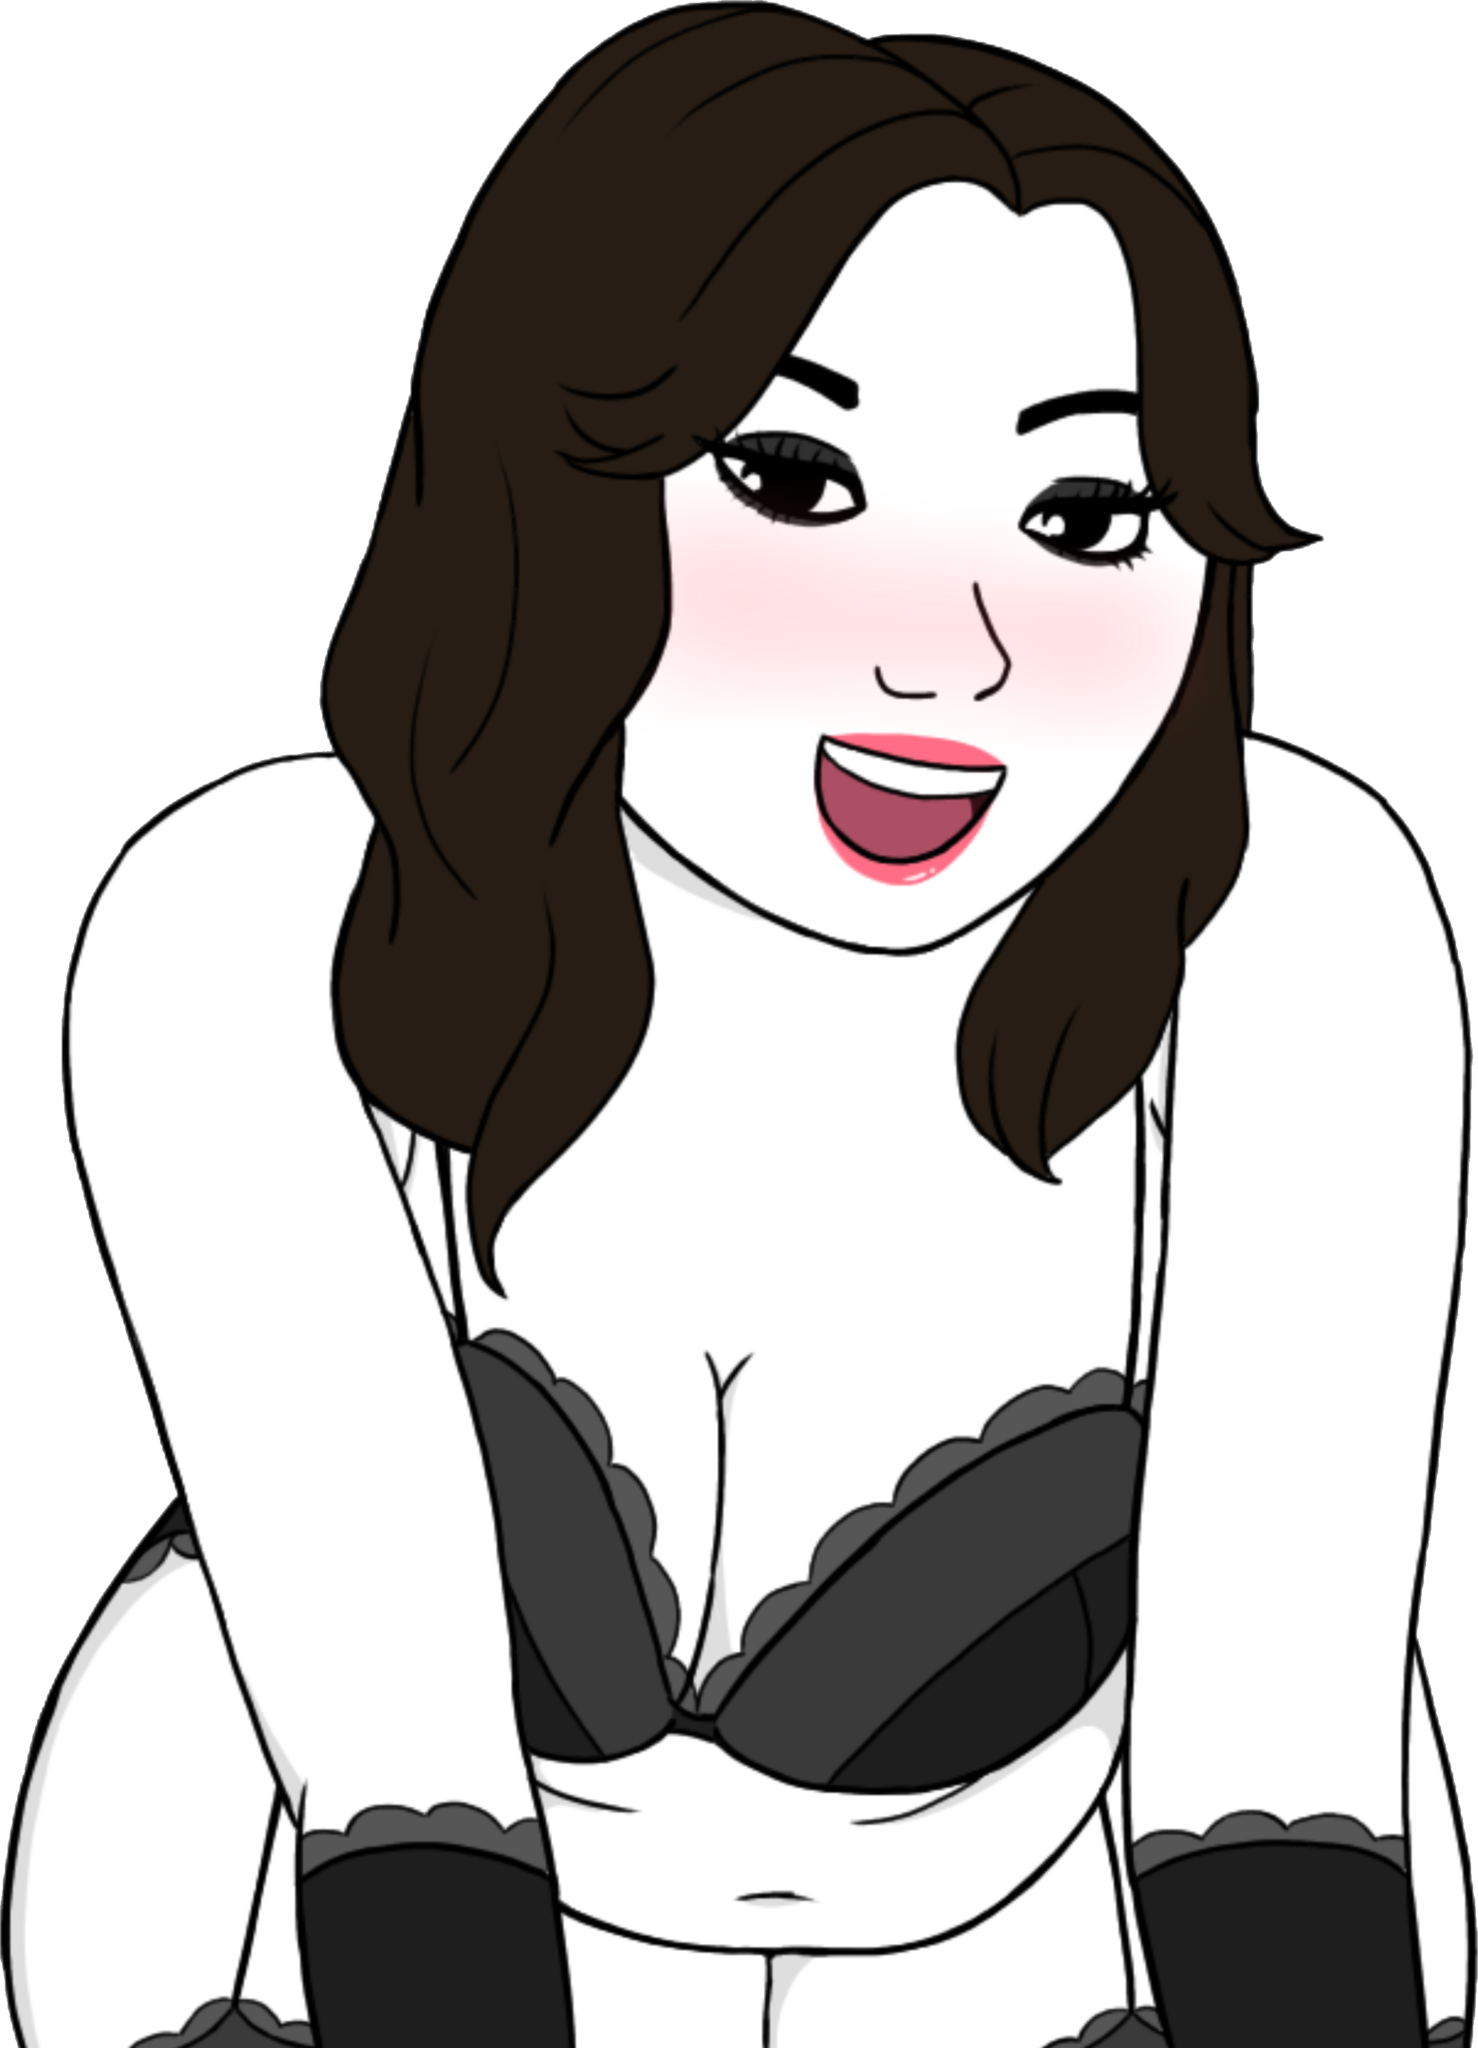
Label: 5_Tomboy